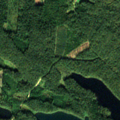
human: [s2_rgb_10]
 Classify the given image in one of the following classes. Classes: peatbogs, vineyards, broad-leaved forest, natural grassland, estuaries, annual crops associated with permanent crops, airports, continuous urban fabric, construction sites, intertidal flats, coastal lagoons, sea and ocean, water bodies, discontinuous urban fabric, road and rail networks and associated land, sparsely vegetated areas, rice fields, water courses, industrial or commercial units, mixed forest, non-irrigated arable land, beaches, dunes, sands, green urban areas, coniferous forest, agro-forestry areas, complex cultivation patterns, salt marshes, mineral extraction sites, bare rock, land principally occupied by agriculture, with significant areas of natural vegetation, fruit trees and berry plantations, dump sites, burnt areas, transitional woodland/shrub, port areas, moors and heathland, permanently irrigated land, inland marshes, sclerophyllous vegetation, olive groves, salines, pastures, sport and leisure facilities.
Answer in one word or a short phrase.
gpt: land principally occupied by agriculture, with significant areas of natural vegetation, coniferous forest, mixed forest, transitional woodland/shrub, water bodies